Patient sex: M
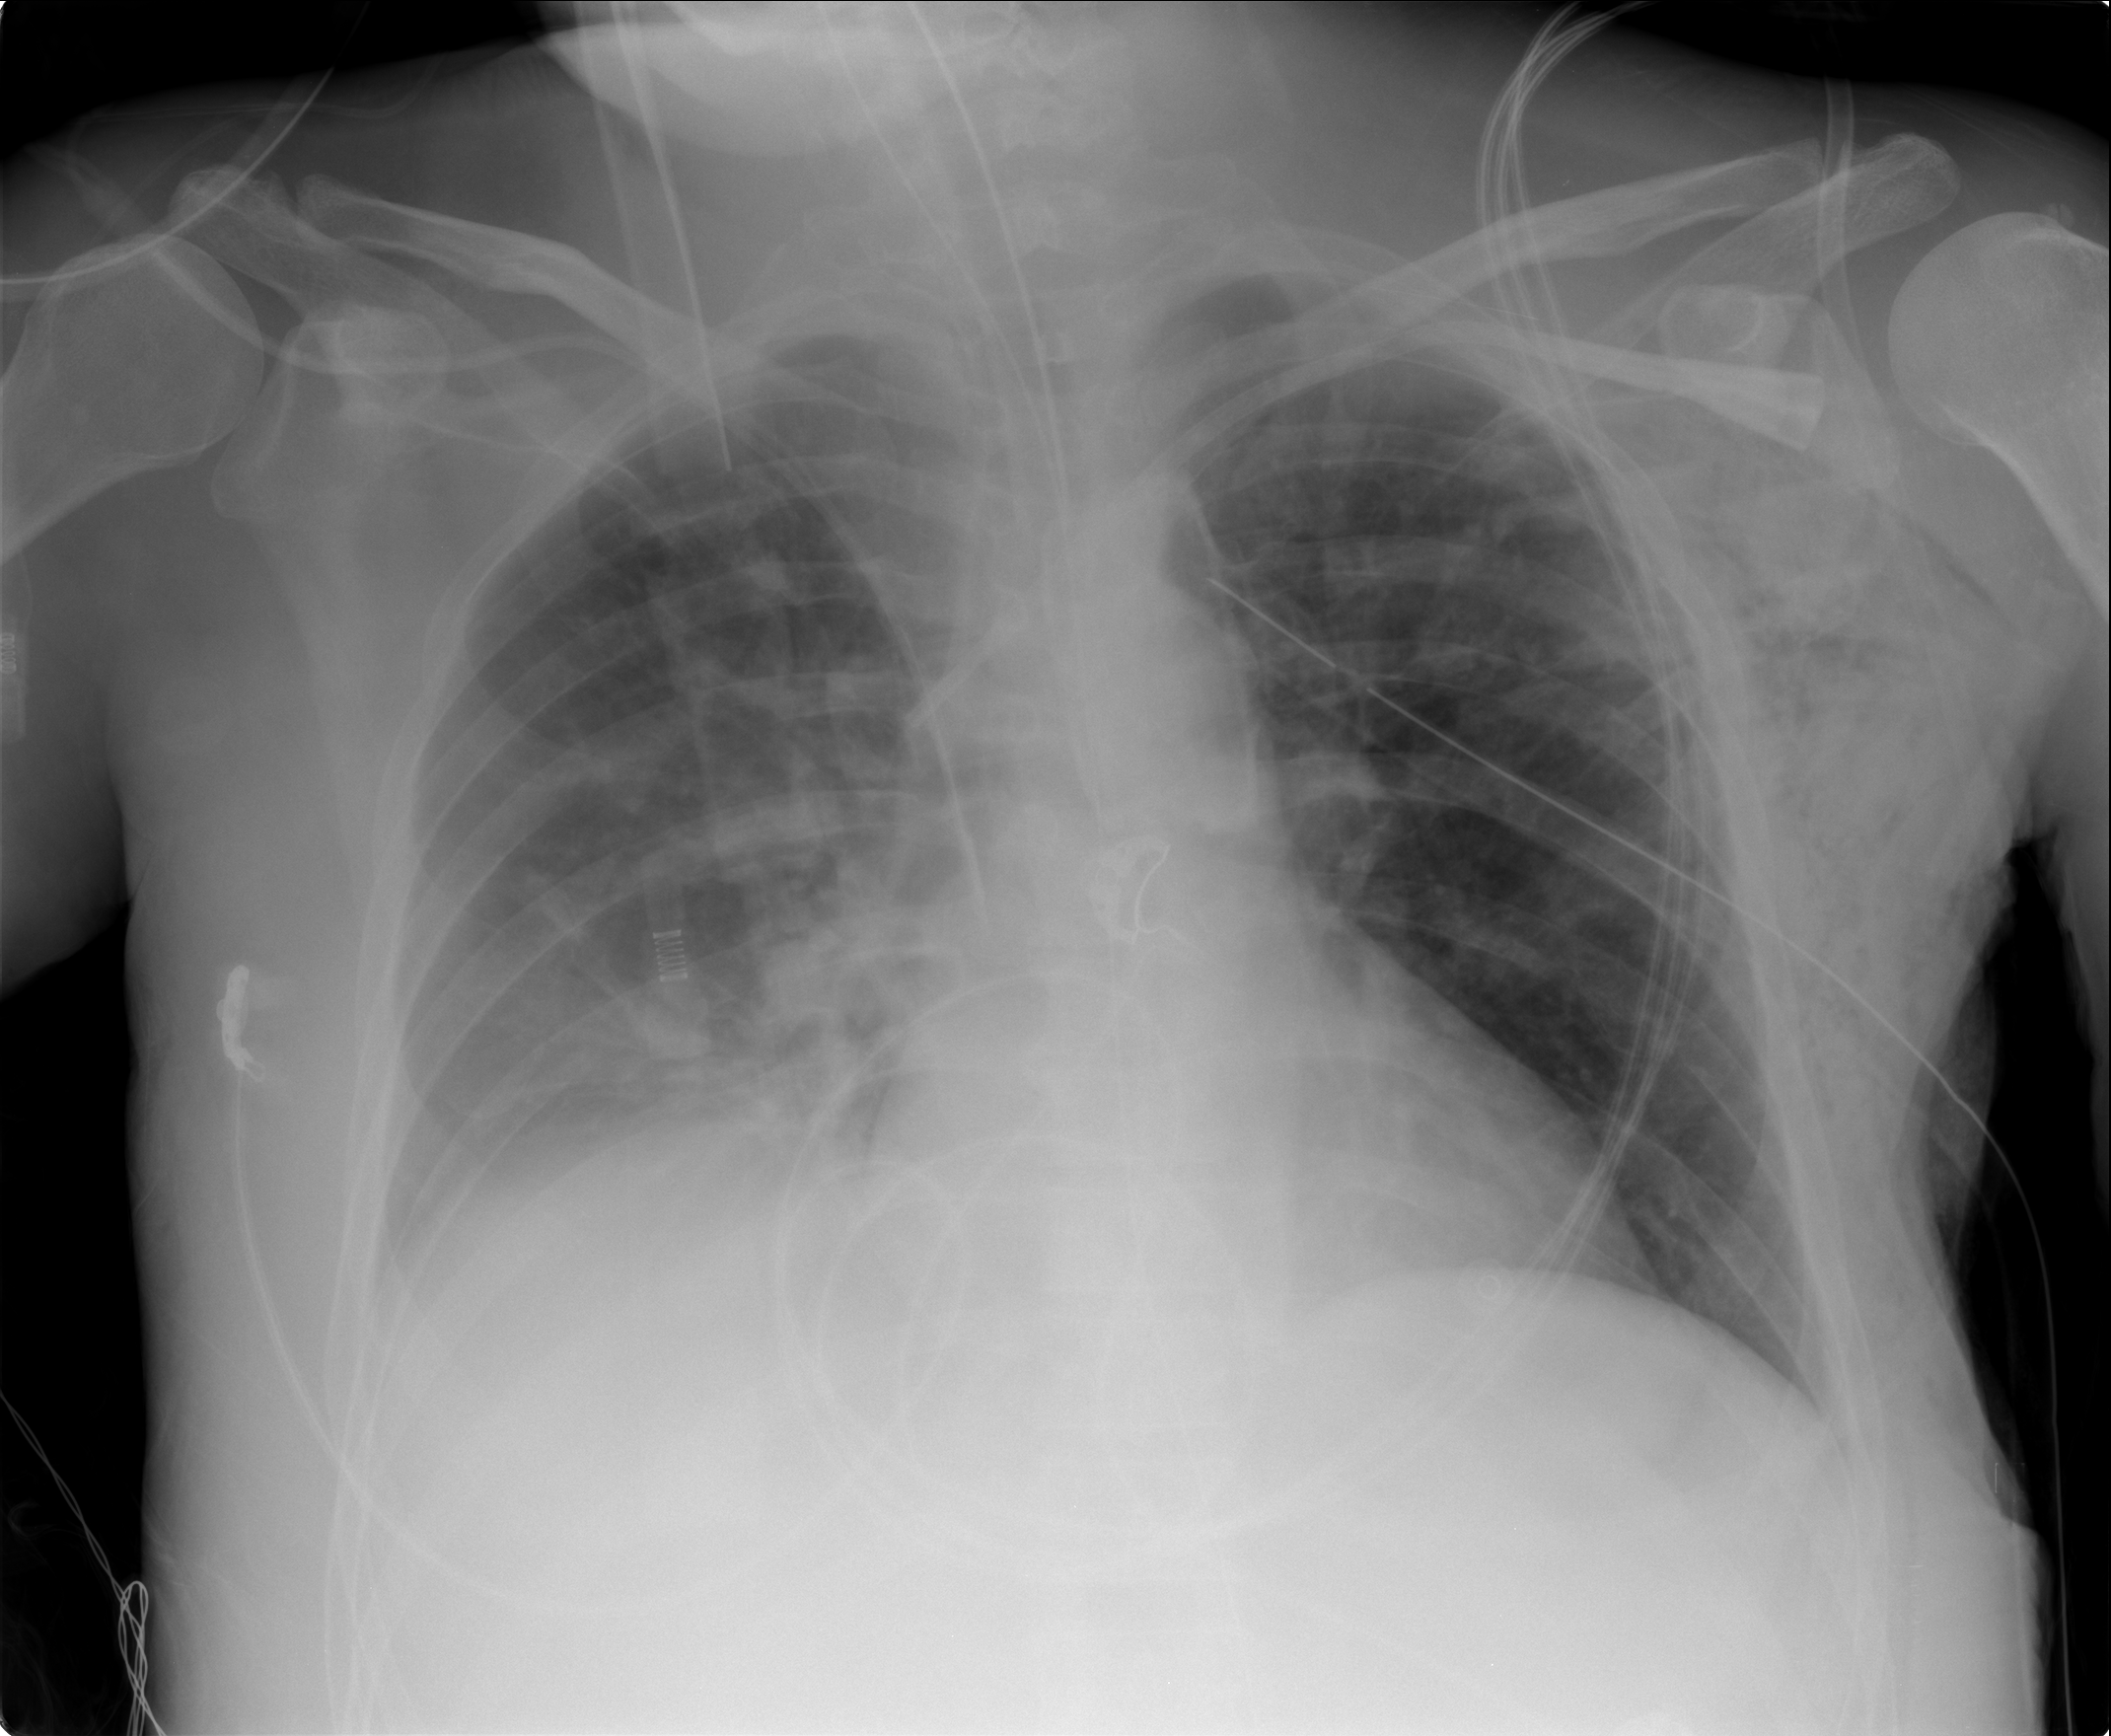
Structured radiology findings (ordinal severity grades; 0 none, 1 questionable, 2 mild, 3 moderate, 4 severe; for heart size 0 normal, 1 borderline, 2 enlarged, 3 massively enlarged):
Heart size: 0
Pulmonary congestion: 0
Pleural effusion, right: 1
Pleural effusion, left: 0
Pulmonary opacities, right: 0
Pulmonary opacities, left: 0
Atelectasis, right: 2
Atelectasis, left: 0